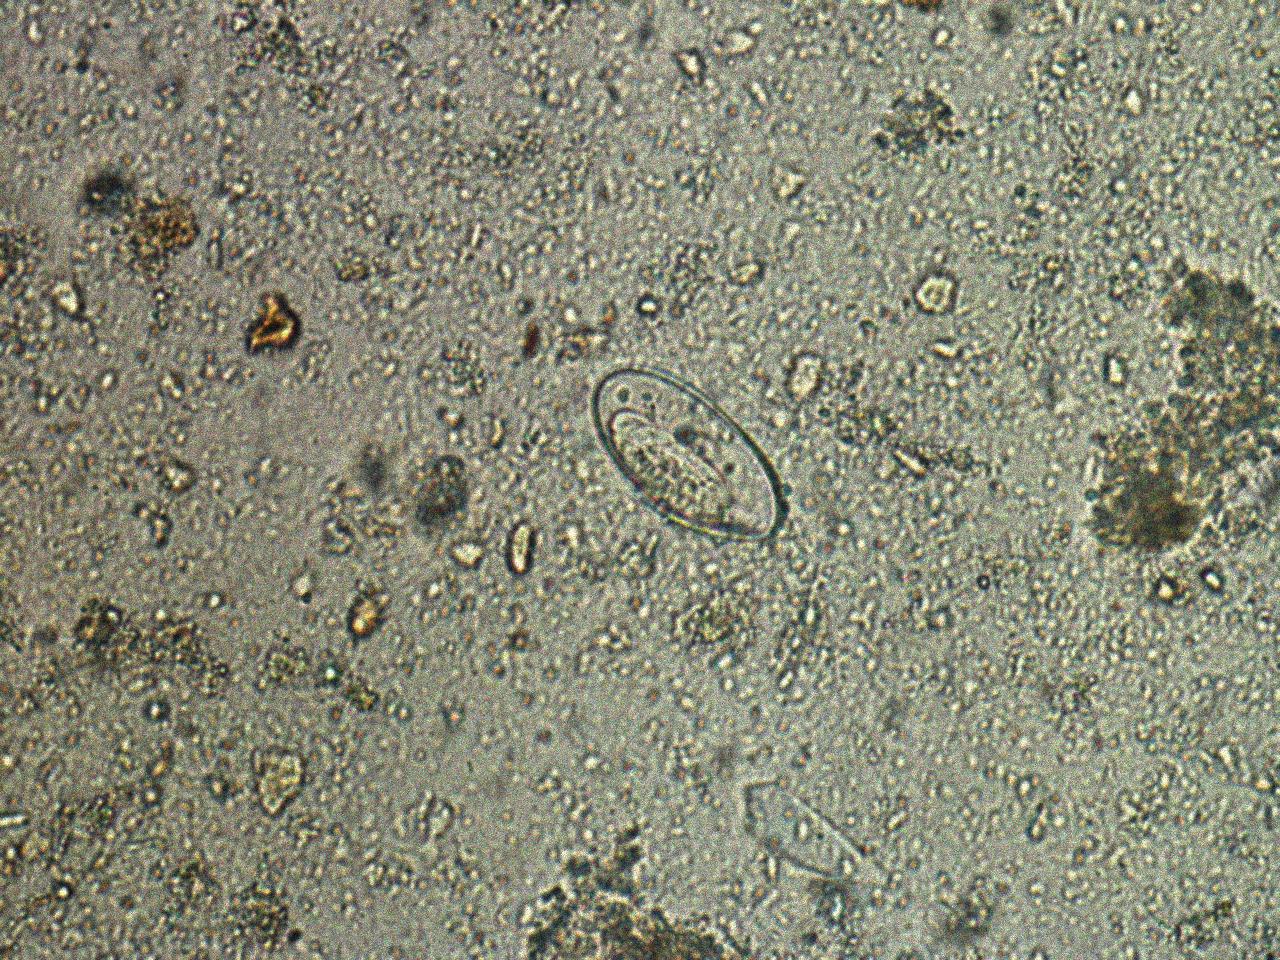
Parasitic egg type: Enterobius vermicularis